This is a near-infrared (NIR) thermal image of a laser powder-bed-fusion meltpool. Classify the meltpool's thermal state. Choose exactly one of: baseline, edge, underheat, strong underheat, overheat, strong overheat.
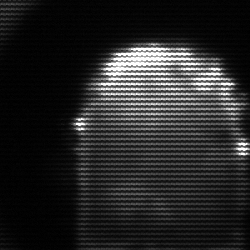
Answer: baseline